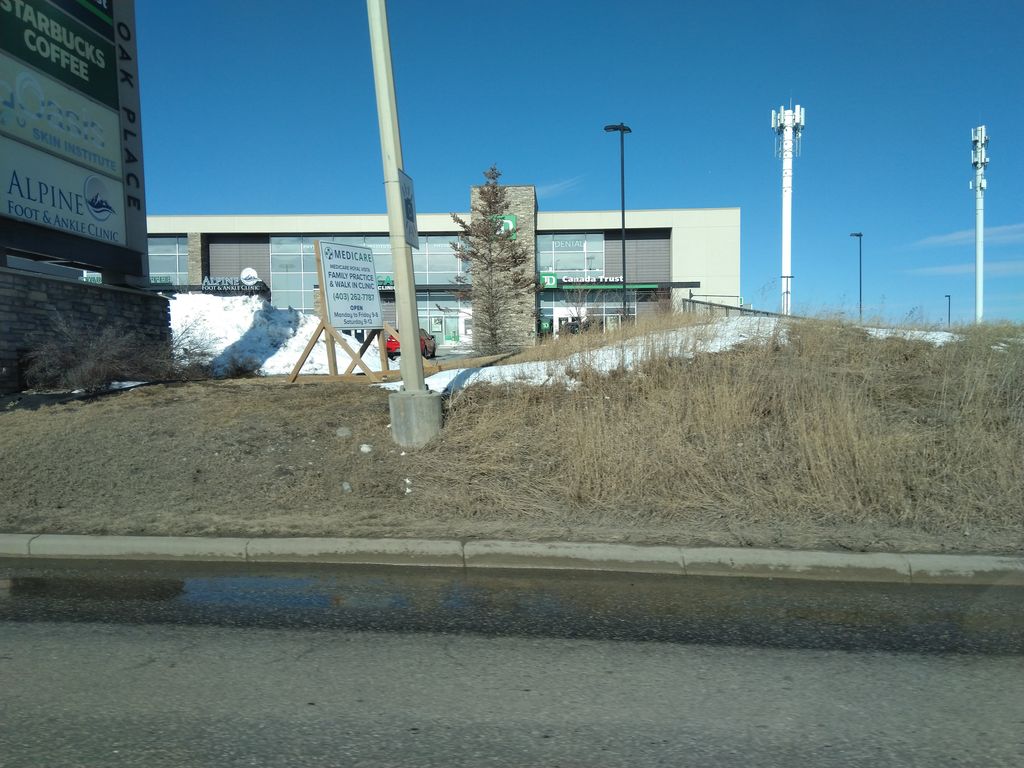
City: calgary